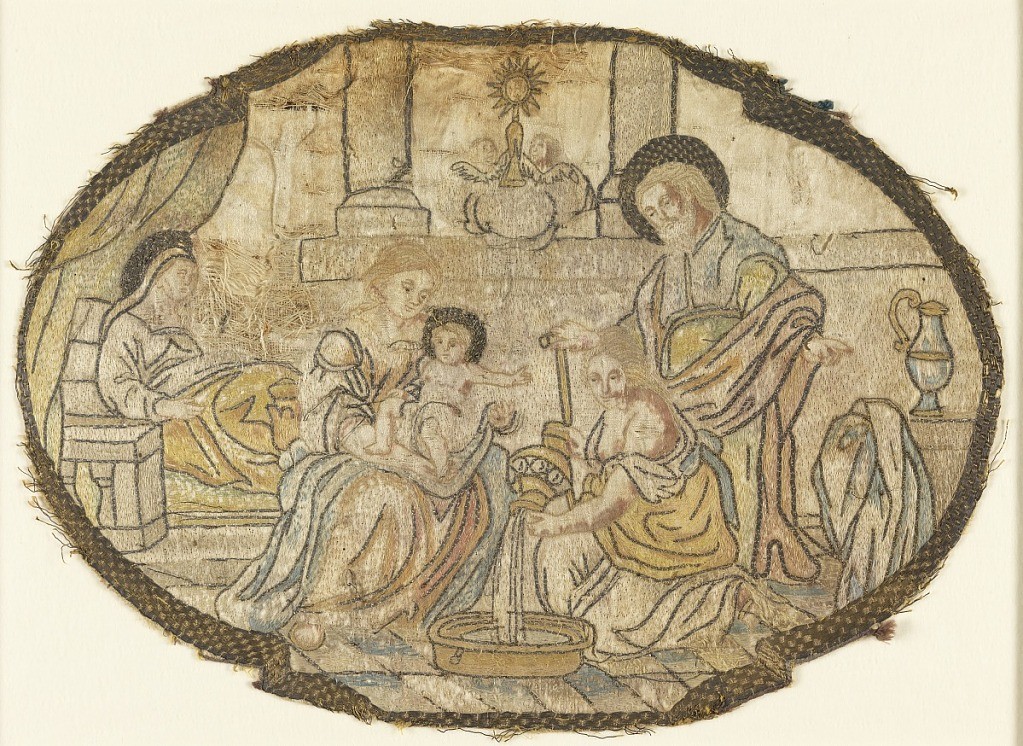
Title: Embroidered picture
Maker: Görg Schwÿtzer
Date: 17th century
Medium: silk and metal on silk over linen Technique: Split, stem, long and short and couched metal wrapped silk on eight harness satin over plain weave linen. Embroidery (some through two layers of cloth, some through one). Uncounted stitches.
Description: Religious scene  showing newborn baby about to be washed by two attendants while the father stands and watches, and the mother watches from her childbirth bed.  Religious symbols in the sky.